Interaction volume radius: 10 \u00c5
Interaction volume height: 20 \u00c5
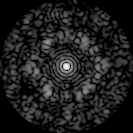
Disorder parameter: 0.7217